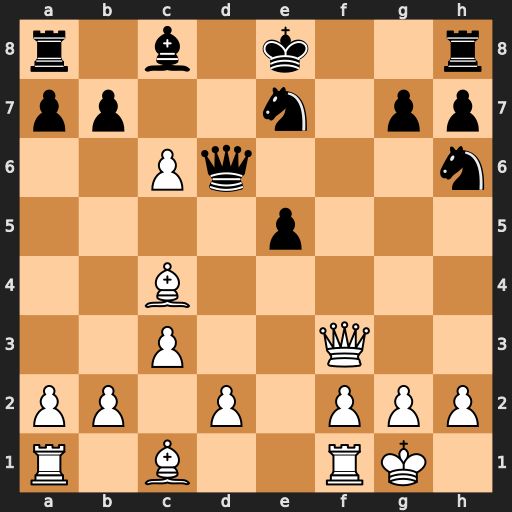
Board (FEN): r1b1k2r/pp2n1pp/2Pq3n/4p3/2B5/2P2Q2/PP1P1PPP/R1B2RK1
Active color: w
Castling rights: kq
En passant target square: -
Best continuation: cxb7 Bxb7 Qxb7